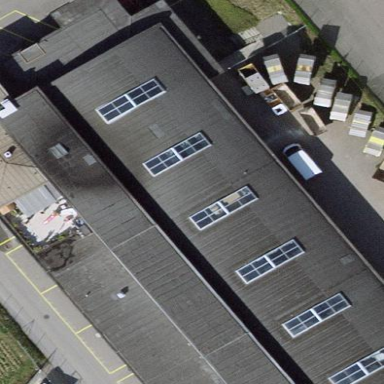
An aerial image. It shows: Industrial building.